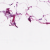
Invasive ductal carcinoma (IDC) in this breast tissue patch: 0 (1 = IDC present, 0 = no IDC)